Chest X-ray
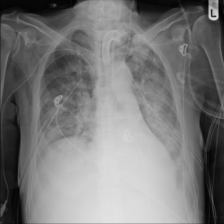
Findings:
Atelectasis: positive
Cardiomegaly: negative
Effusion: negative
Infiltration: negative
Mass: negative
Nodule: negative
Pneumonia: negative
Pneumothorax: negative
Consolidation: positive
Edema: negative
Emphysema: negative
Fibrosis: negative
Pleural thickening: negative
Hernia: negative